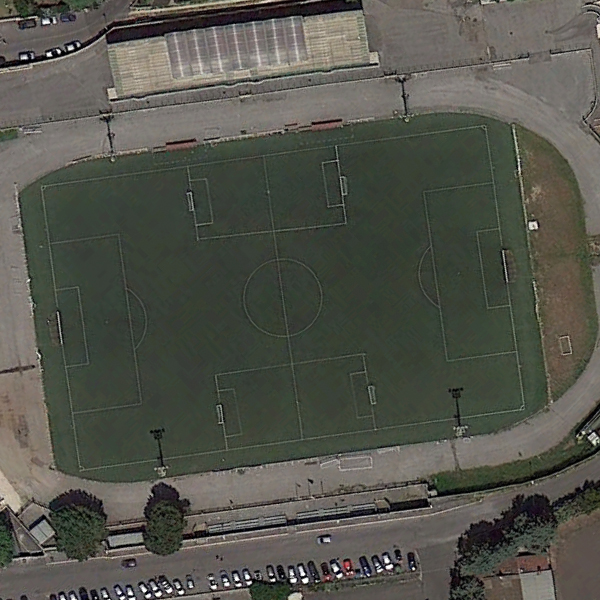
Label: Playground